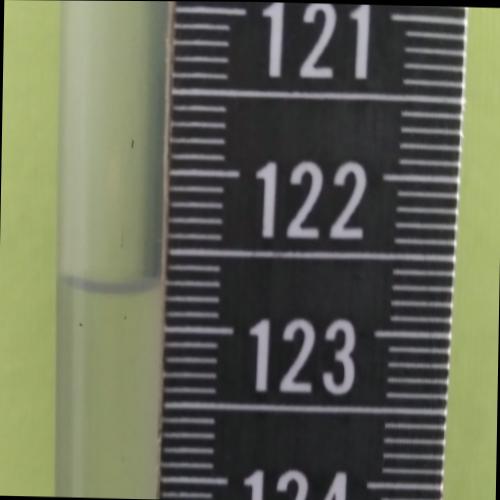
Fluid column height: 122.7 cm